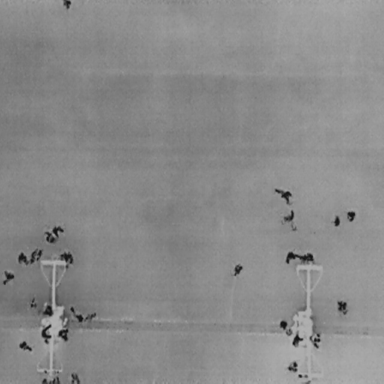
There are 28 People in the infrared image.